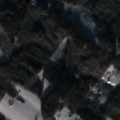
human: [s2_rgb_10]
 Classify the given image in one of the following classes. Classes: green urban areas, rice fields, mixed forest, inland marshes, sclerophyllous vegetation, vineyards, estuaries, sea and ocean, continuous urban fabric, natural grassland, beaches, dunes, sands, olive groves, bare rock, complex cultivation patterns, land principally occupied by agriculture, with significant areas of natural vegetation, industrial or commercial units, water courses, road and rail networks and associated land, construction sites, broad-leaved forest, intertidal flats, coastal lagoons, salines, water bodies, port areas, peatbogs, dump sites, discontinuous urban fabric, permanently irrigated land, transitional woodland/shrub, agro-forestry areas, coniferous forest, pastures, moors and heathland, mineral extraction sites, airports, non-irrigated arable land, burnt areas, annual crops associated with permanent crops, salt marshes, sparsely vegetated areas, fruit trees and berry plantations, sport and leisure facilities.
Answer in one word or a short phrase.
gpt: land principally occupied by agriculture, with significant areas of natural vegetation, coniferous forest, mixed forest